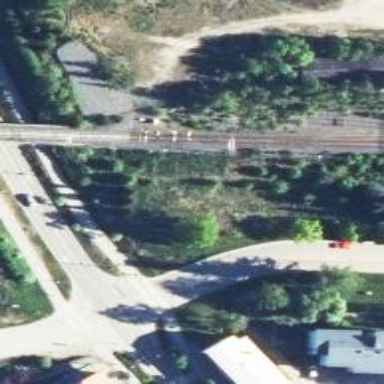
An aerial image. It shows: Continuous rail railway with electrified contact line.